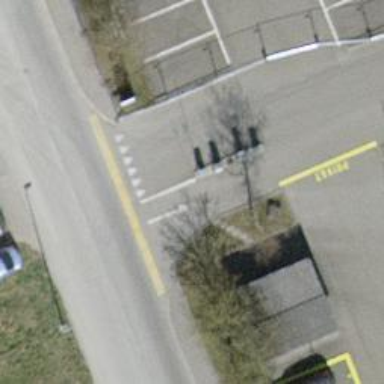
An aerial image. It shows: Lift gate barrier.